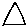
Label: triangle